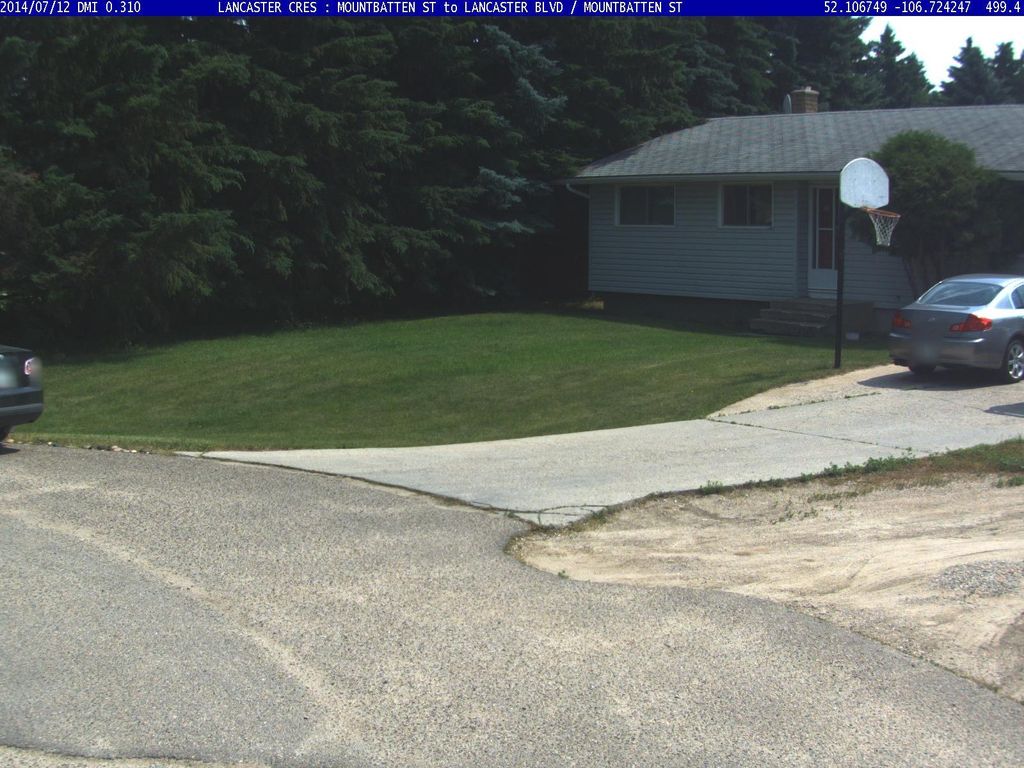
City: saskatoon